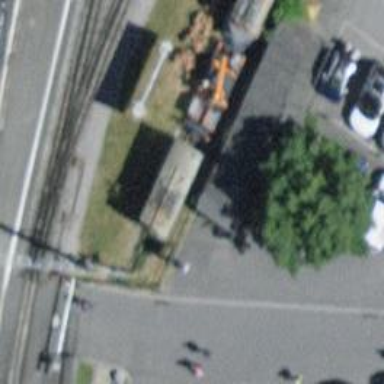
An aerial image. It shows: Railway buffer stop.